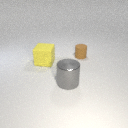
large gray metal cylinder to the left of small brown rubber cylinder